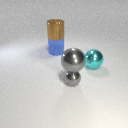
large blue rubber cylinder below large brown metal cylinder